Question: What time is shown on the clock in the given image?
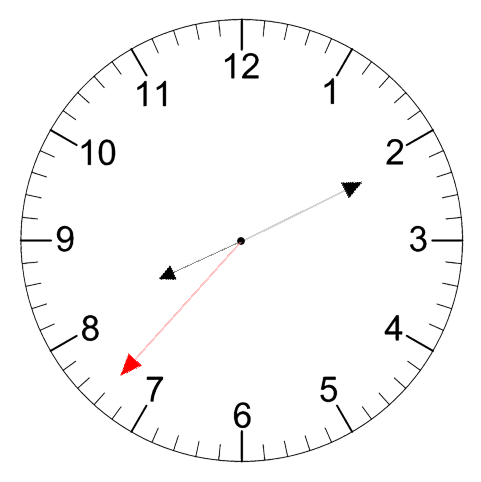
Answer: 08:10:37